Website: apple
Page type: billing-address
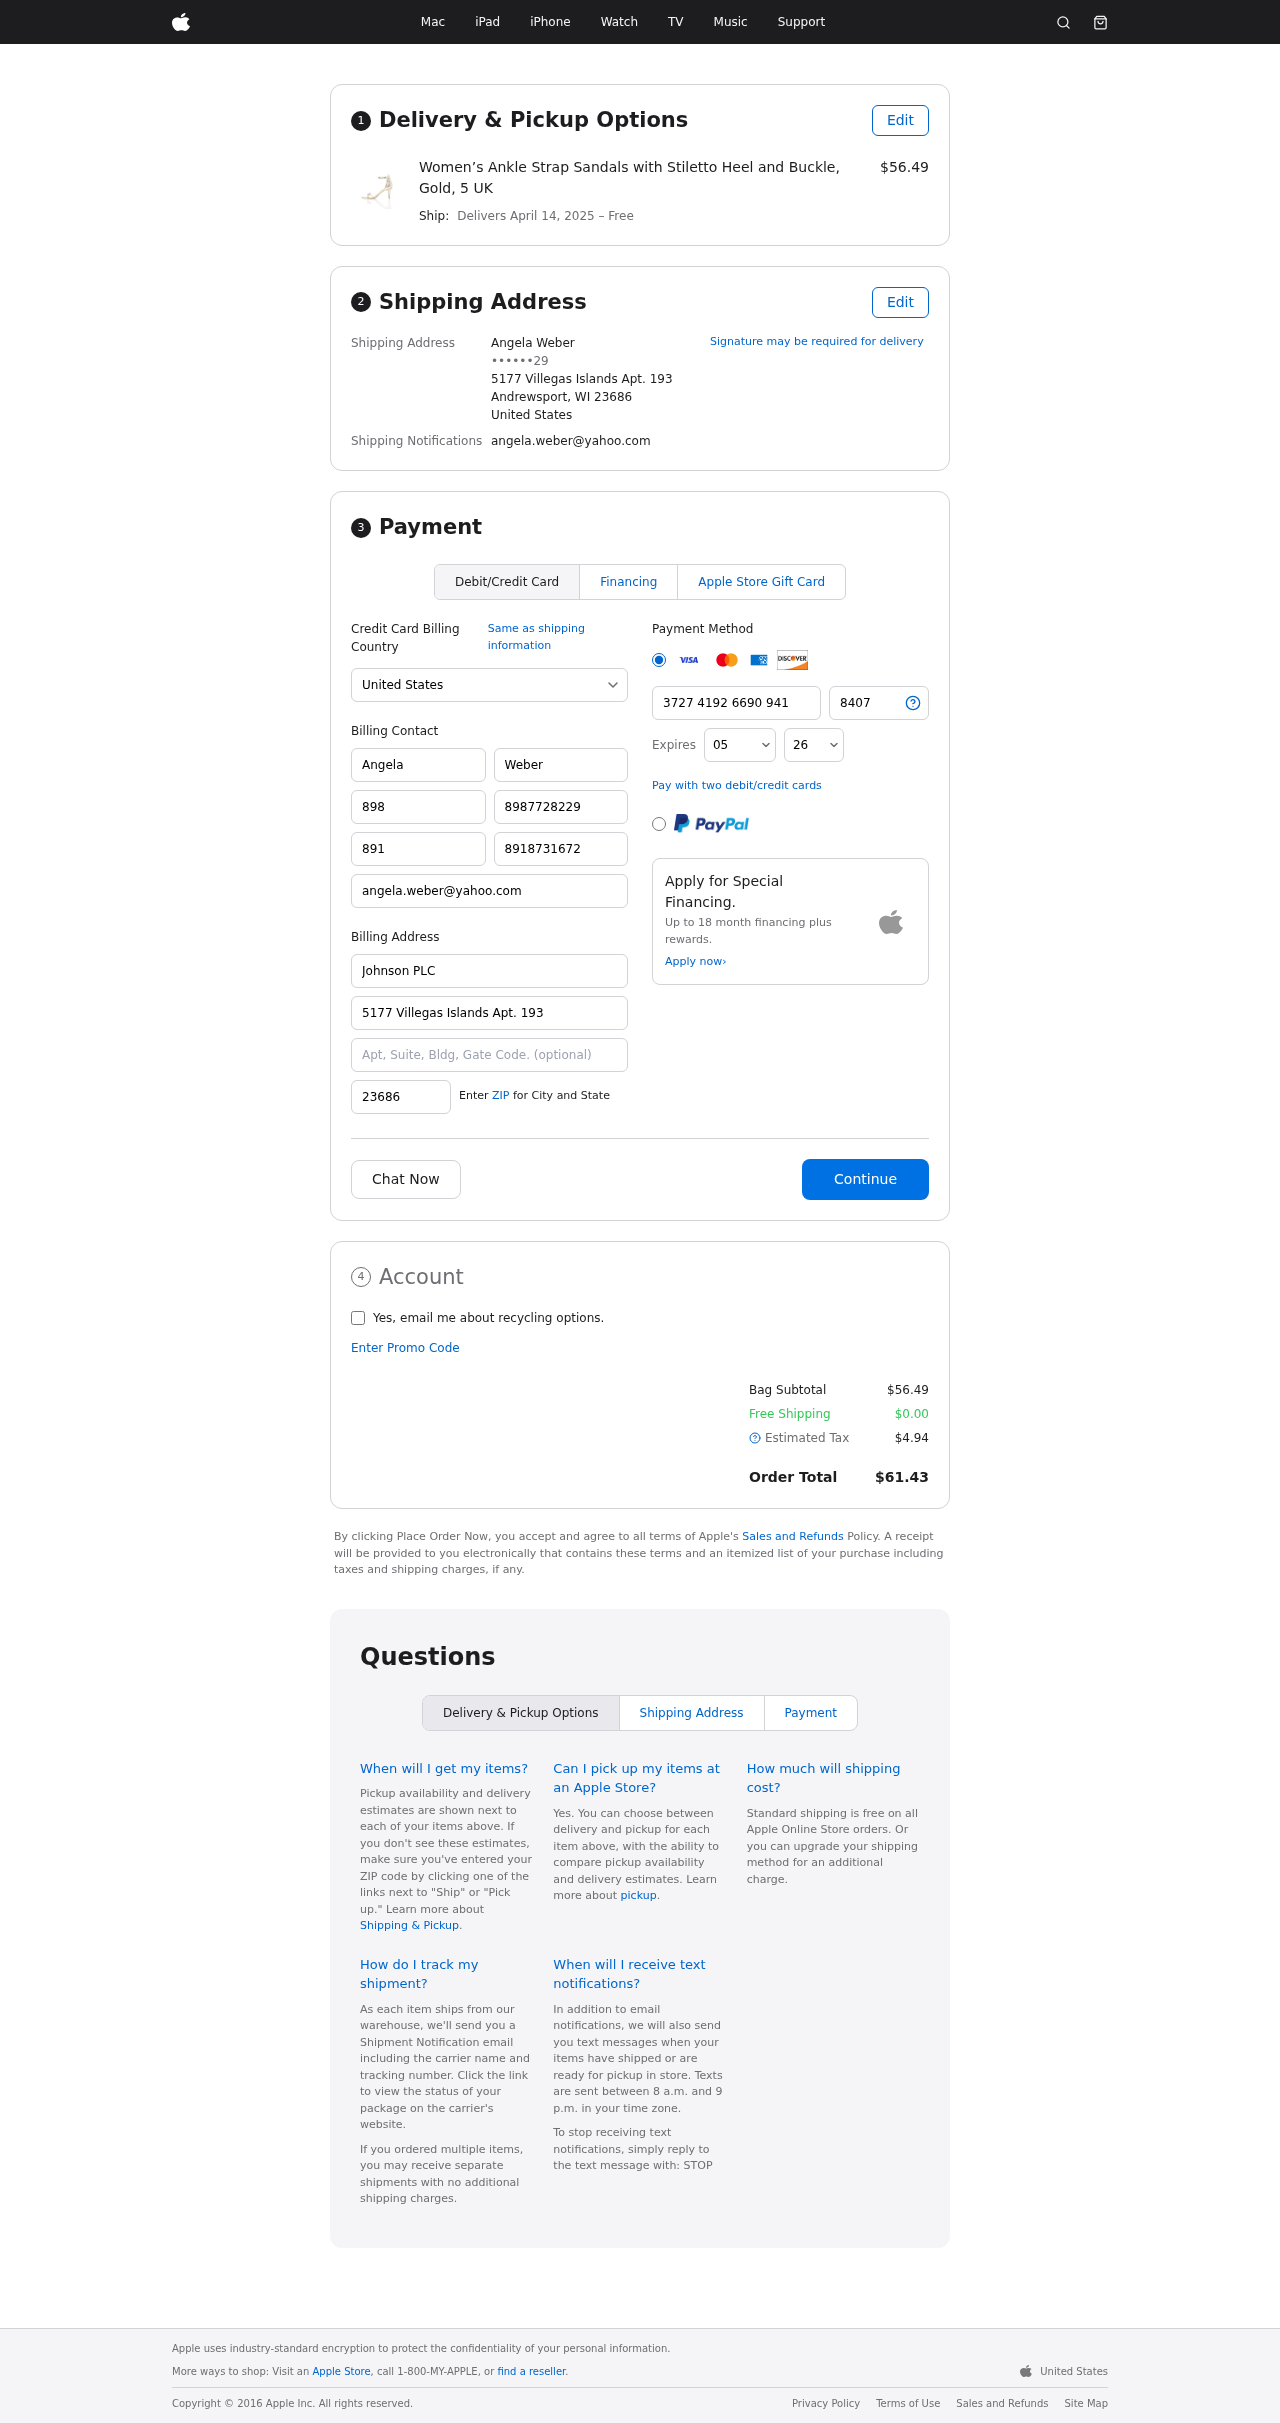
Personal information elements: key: PII_CARD_CVV
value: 8407
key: PII_CARD_EXPIRY_MONTH
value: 05
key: PII_CARD_EXPIRY_YEAR
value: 26
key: PII_CARD_NUMBER
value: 3727 4192 6690 941
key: PII_CITY_STATE_ZIP
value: Andrewsport, WI 23686
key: PII_COUNTRY
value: United States
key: PII_EMAIL
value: angela.weber@yahoo.com
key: PII_FULLNAME
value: Angela Weber
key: PII_STREET
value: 5177 Villegas Islands Apt. 193
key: PII_PHONE_MASKED
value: ••••••29
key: PII_BILLING_FIRSTNAME
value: Angela
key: PII_BILLING_LASTNAME
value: Weber
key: PII_BILLING_PHONE_AREA
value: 898
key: PII_BILLING_PHONE
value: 8987728229
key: PII_BILLING_PHONE_ALT_AREA
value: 891
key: PII_BILLING_PHONE_ALT
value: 8918731672
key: PII_BILLING_EMAIL
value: angela.weber@yahoo.com
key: PII_BILLING_COMPANY
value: Johnson PLC
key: PII_BILLING_STREET
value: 5177 Villegas Islands Apt. 193
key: PII_BILLING_POSTCODE
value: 23686
Product elements: key: PRODUCT1_NAME
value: Women’s Ankle Strap Sandals with Stiletto Heel and Buckle, Gold, 5 UK
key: PRODUCT1_PRICE
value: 56.49
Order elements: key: ORDER_DELIVERY_DATE
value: April 14, 2025
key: ORDER_SUBTOTAL
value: $56.49
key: ORDER_SHIPPING_COST
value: $0.00
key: ORDER_TAX
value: $4.94
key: ORDER_TOTAL
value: $61.43